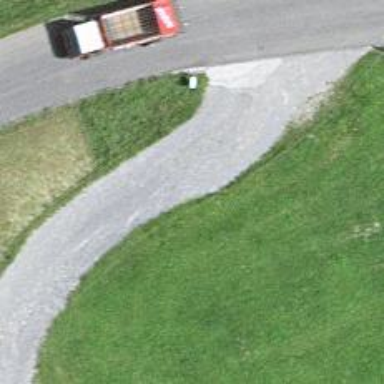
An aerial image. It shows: Residential road with fine gravel surface.